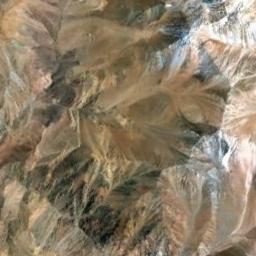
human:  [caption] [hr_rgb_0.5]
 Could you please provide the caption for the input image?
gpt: The folded mountain consists of some ridges and valleys and some snow is on the mountain .

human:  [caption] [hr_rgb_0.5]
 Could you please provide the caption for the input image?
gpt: The mountain is full of yellow soil .

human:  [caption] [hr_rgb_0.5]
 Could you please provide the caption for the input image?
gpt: The mountain is uneven and unshorn .

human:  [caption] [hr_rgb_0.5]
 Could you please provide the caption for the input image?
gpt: This mountain is completely covered by vegetation .

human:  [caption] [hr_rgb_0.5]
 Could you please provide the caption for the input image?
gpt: There are some ridges and white snow on the brown mountain .